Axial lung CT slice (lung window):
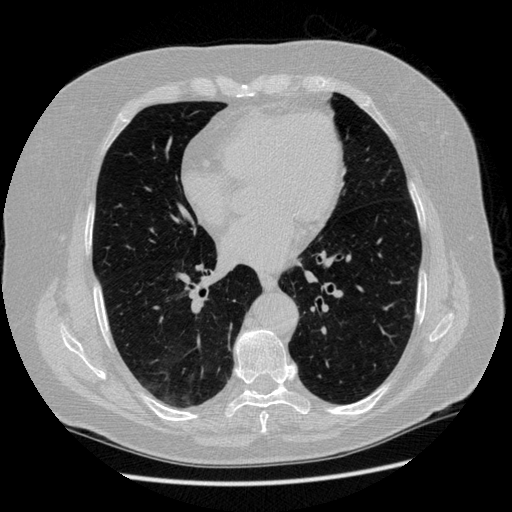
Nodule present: no